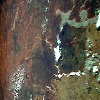
Label: land